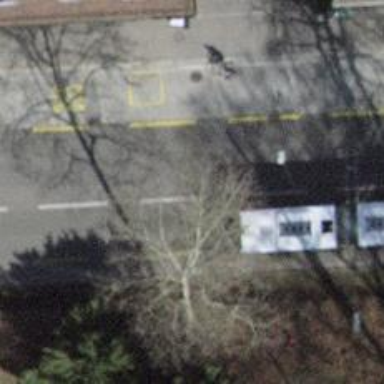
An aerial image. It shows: Primary highway with asphalt surface. It includes separate cycle lane and has trolley wires above.